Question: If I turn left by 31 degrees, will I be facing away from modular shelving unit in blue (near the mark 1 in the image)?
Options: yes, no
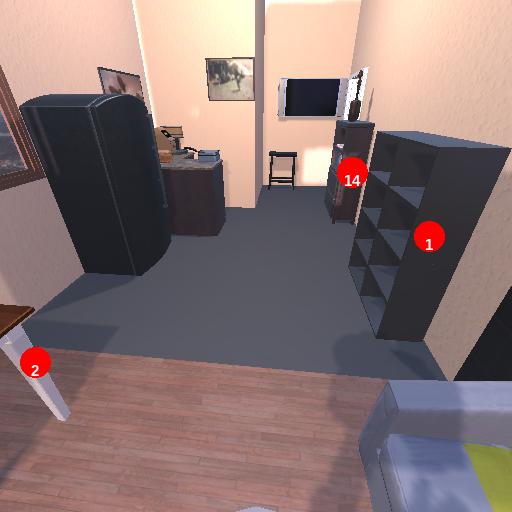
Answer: yes